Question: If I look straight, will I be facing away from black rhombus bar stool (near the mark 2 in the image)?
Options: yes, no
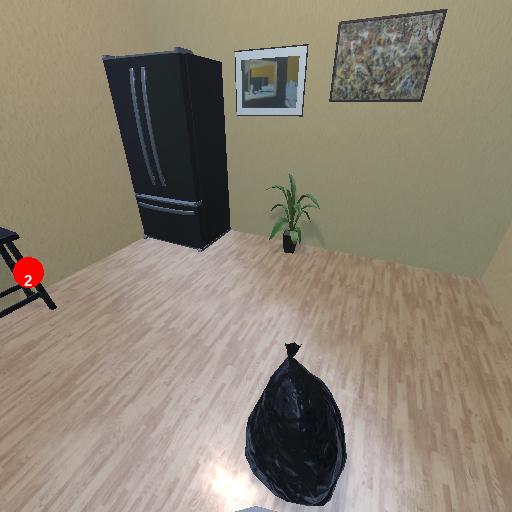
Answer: yes